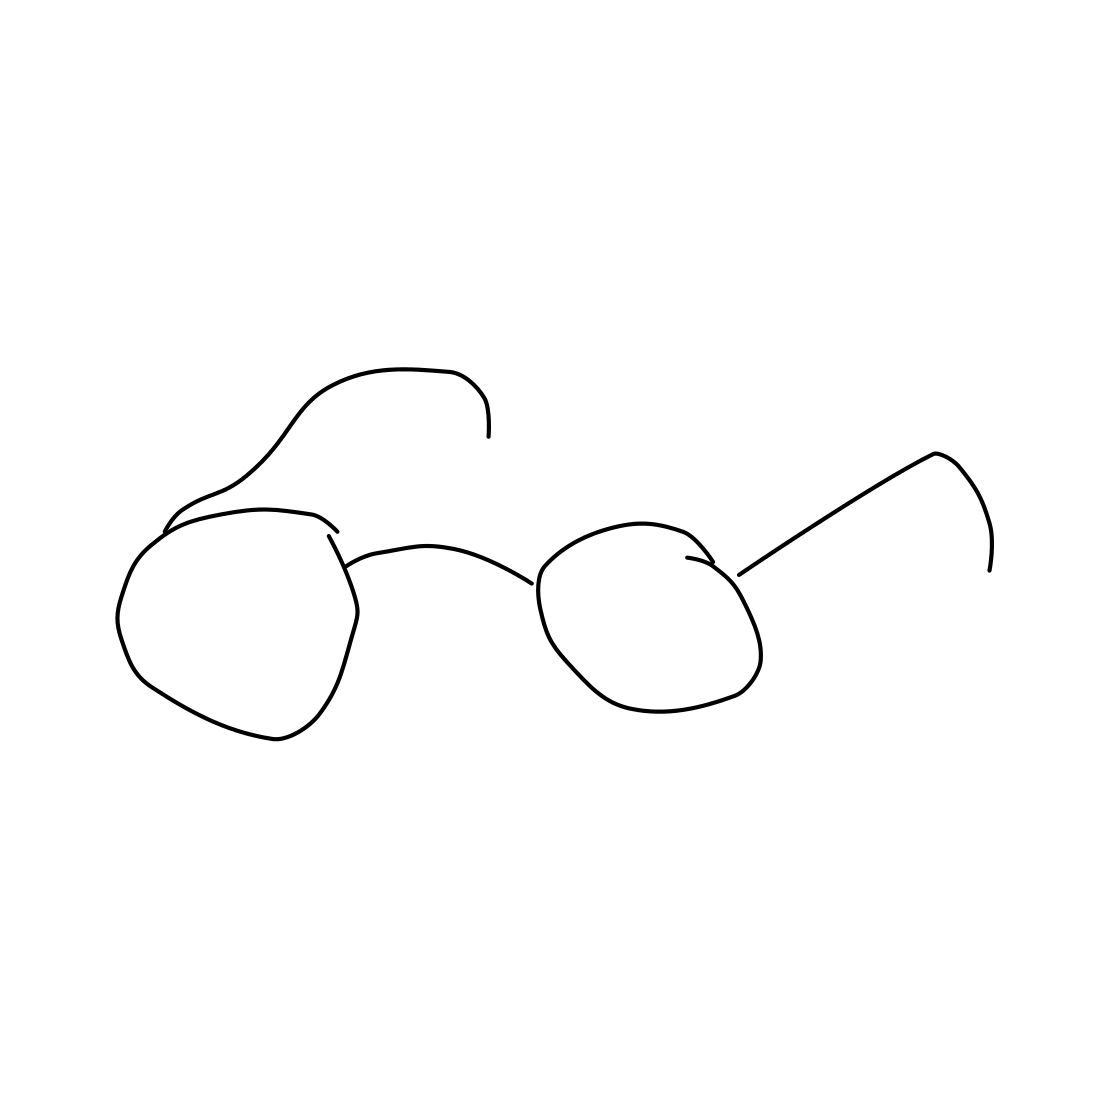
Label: eyeglasses